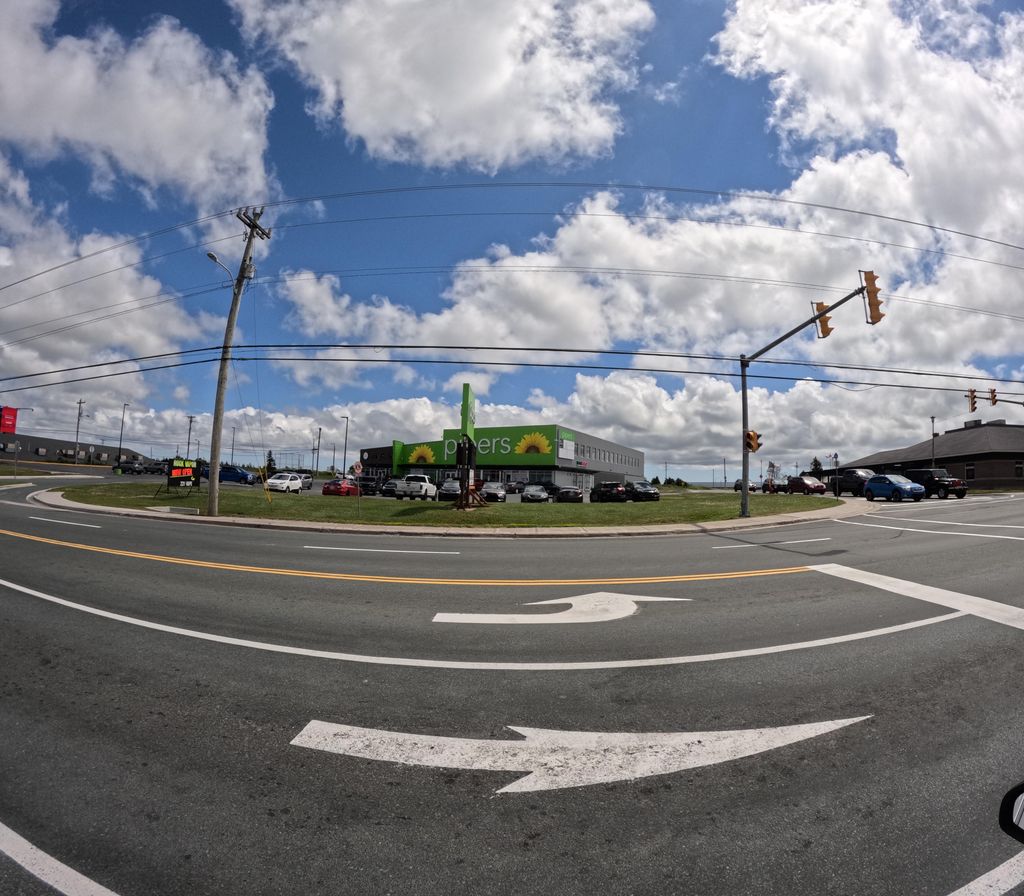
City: st_johns